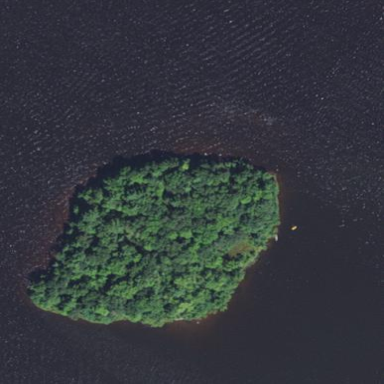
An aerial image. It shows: Islet.